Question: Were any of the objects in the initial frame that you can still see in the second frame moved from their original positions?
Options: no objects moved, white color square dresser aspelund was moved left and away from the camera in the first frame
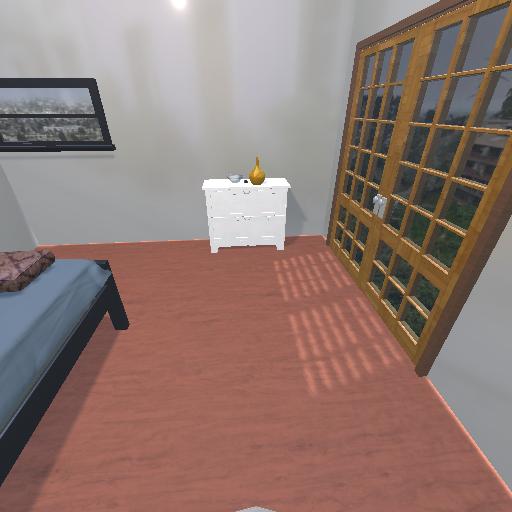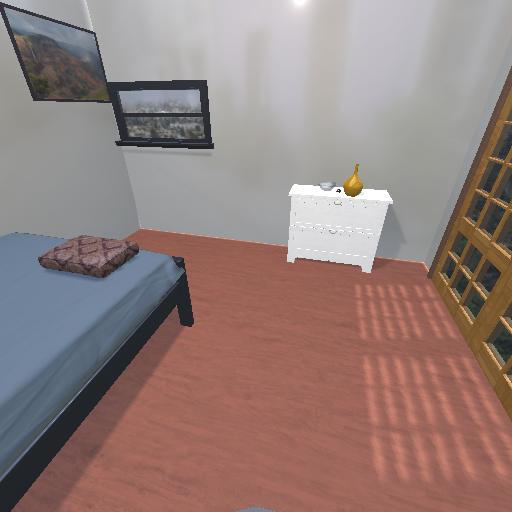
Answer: no objects moved